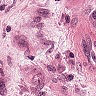
Metastatic tissue present: yes